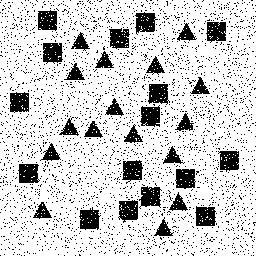
Squares: 16
Triangles: 16
Stars: 0
Total shapes: 32